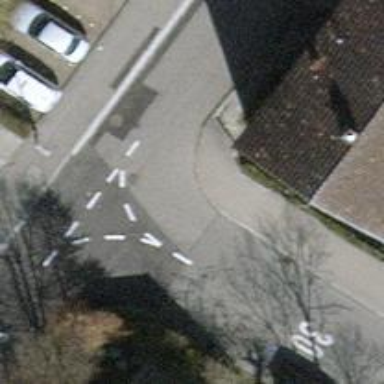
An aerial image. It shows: Uncontrolled and unmarked road crossing.